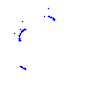
Particle: proton